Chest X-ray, PA view. Patient: 55 years old, sex F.
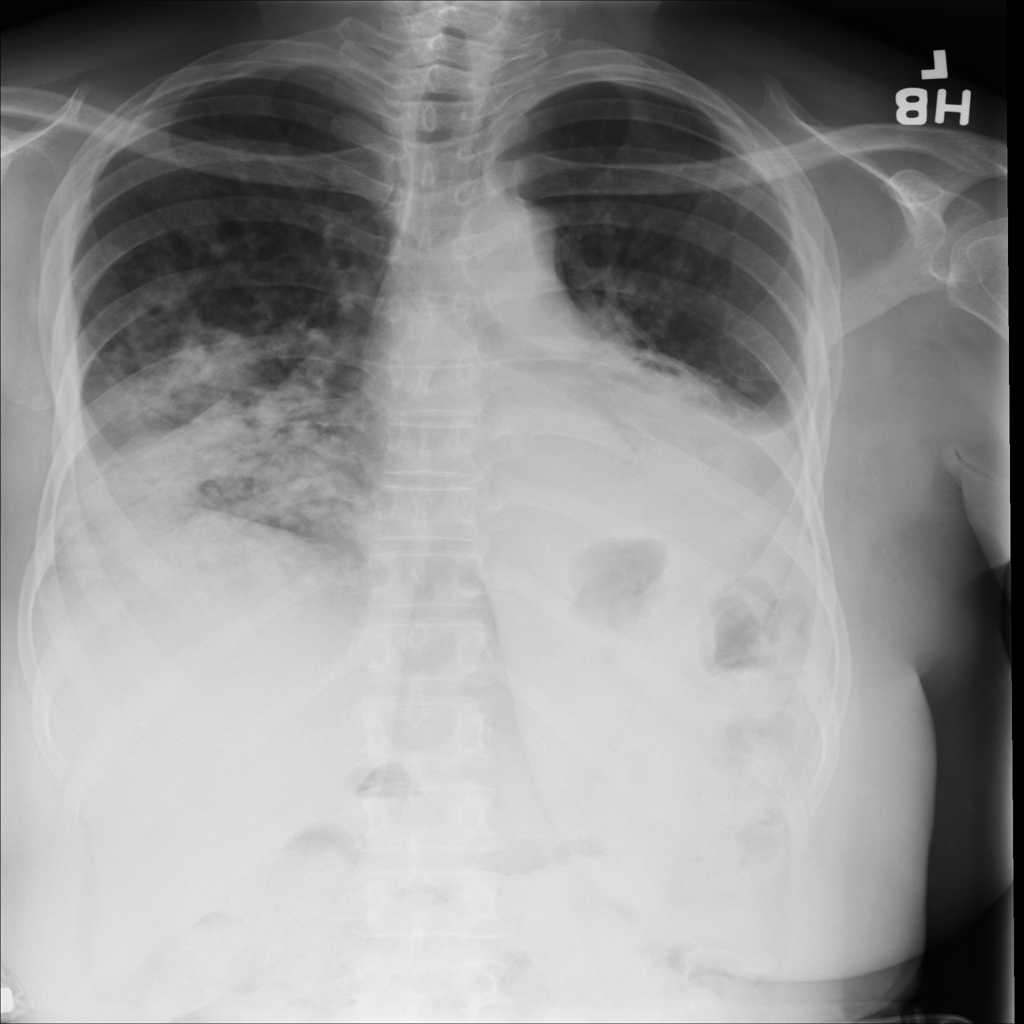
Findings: Consolidation, Infiltration, Nodule